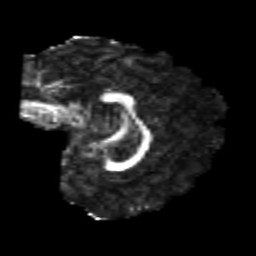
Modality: FA
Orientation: sagittal
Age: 22
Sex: female
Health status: healthy
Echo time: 0.074 s